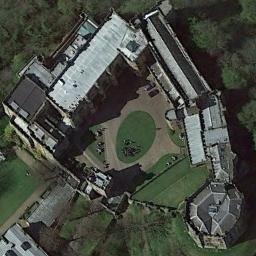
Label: palace